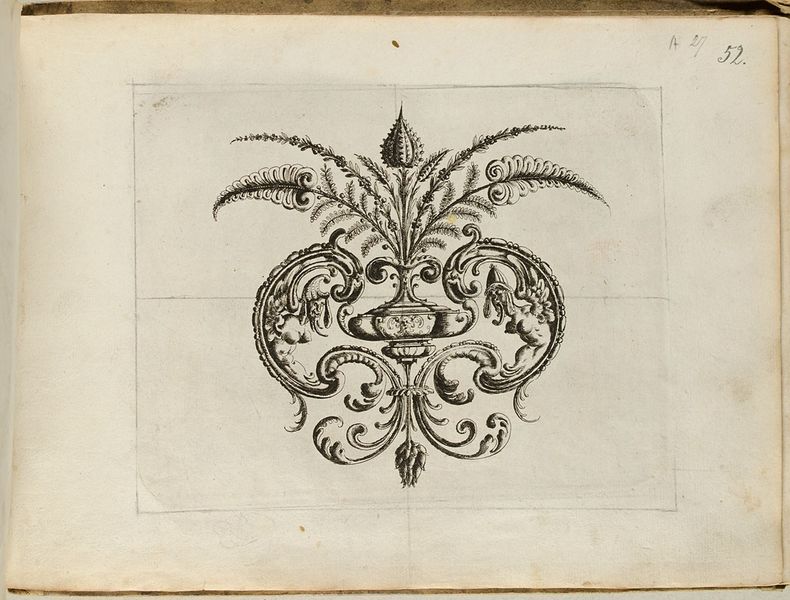
Titel: Groteskes Ornament mit Knorpelwerk, Blatt aus dem 'Neuw Grotteßken Buch'
Künstler: Christoph Jamnitzer
Standort: Hamburg
Institution: Museum für Kunst und Gewerbe Hamburg
Schlagwörter: zeichnung, gras, ornament, pflanzen, krug, vase, topf, papier, bogen, grafik, graphik, ornamente, fotografie, photographie, druckgraphik, druckgrafik, radierung, stich, gestalten, wappen, fabelwesen, ungeheuer, monster, groteske, fabeltier, fabeltiere, gerippt, zwitterwesen, monstrum, entwuf, knorpelwerk, reproduktionen, druckerzeugnisse, pflanzenornamente, vbogen, gefäß, behälter, ornamentstich, vorlageblätter